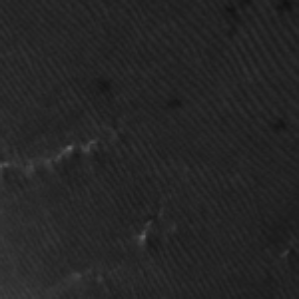
Label: frost